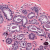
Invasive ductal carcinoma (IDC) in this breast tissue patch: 0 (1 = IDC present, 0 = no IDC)